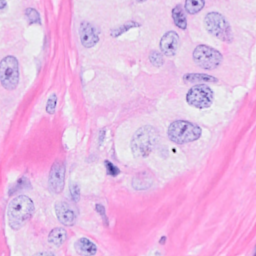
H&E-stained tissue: Breast